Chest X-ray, AP view. Patient: 15 years old, sex M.
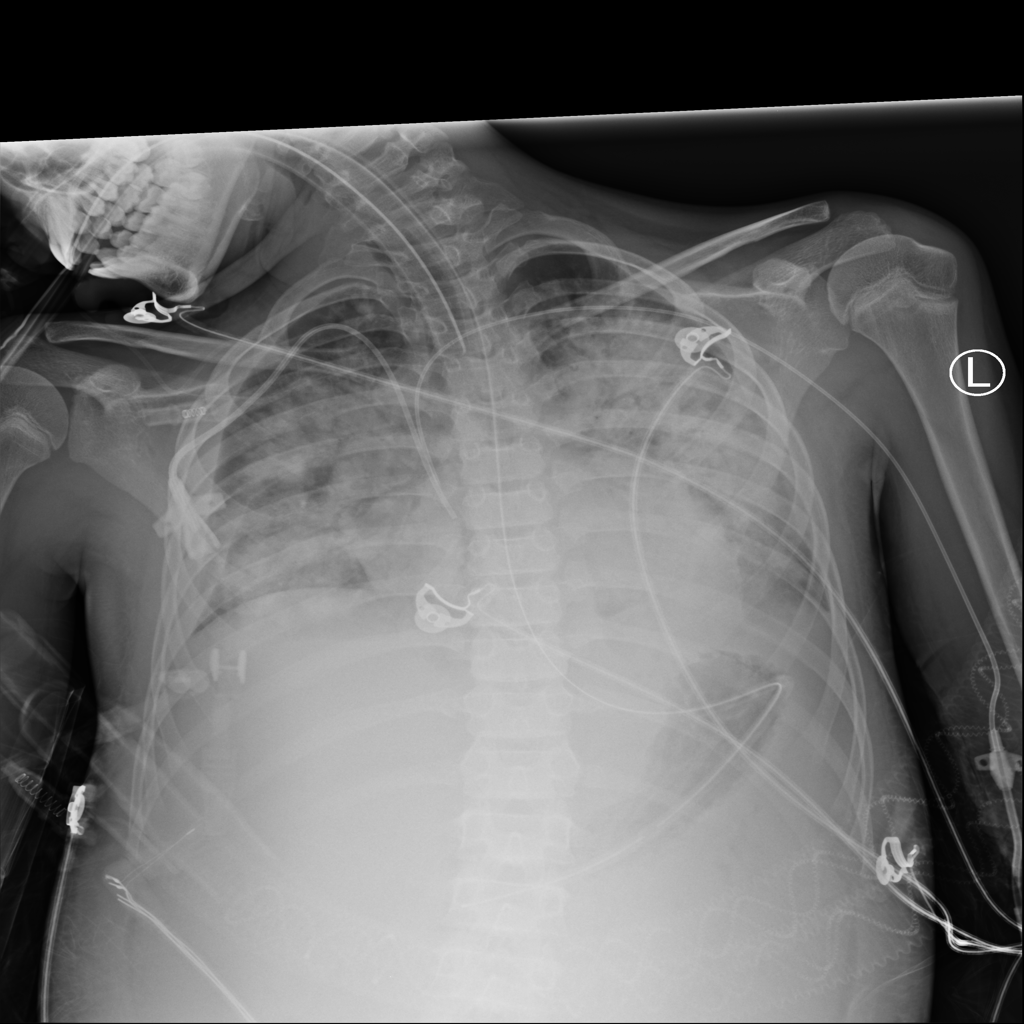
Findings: Edema, Effusion, Infiltration, Pneumonia